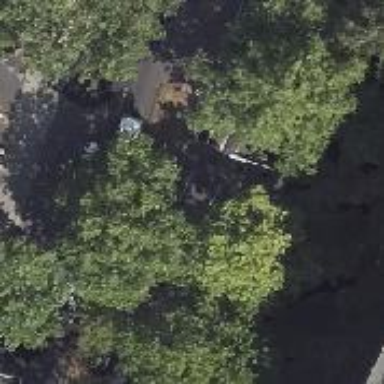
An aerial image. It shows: Deciduous broadleaved tree.